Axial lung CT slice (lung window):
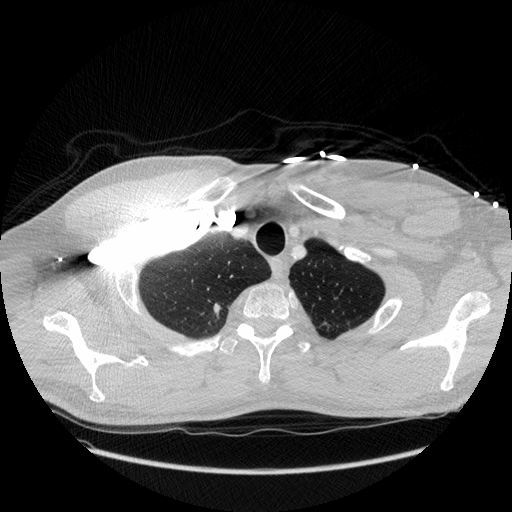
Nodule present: yes
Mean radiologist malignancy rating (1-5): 2.25